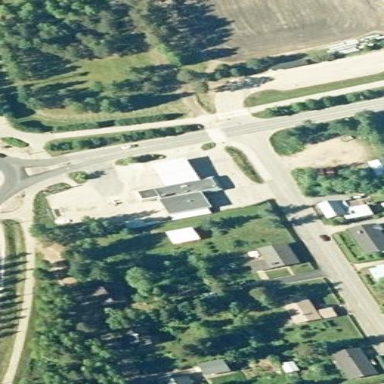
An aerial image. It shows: Retail area.